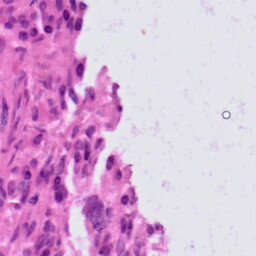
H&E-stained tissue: Skin